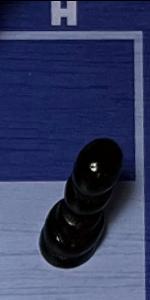
Label: Pawn_Black